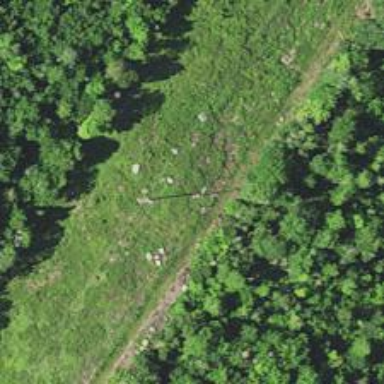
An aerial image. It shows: Power pole.